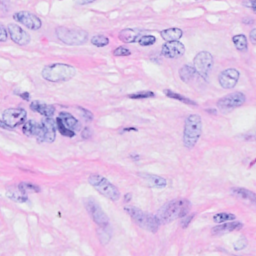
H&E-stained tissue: Breast